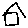
Label: house